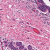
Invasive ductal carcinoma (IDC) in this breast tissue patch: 0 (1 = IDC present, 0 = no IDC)